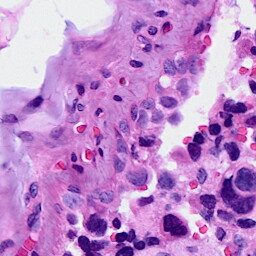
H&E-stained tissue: Breast